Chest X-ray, PA view. Patient: 26 years old, sex F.
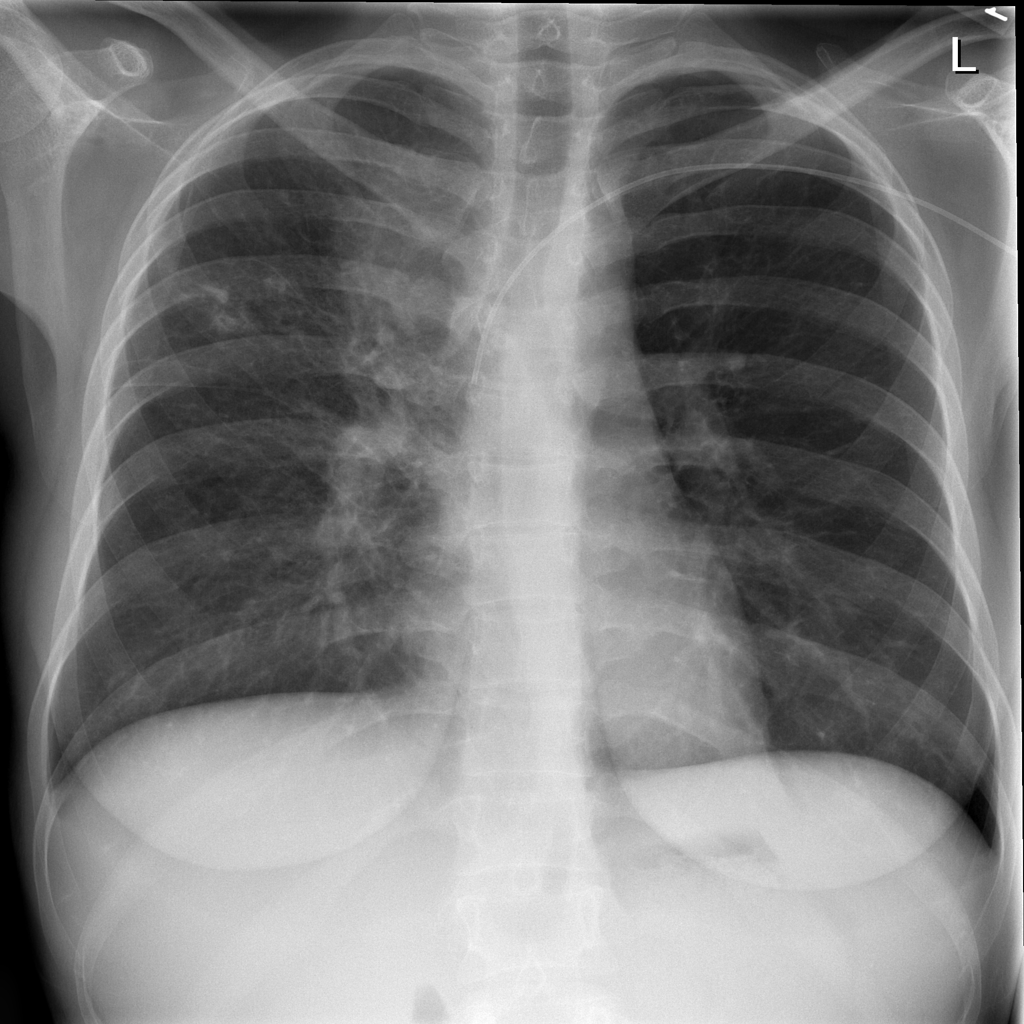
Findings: Infiltration, Mass